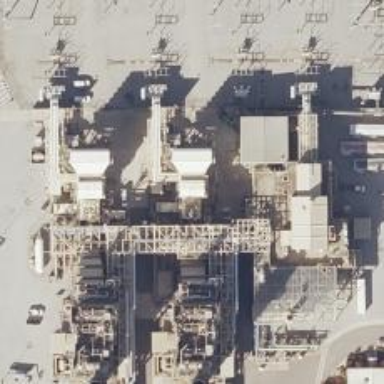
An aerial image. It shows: Gas turbine power generator.